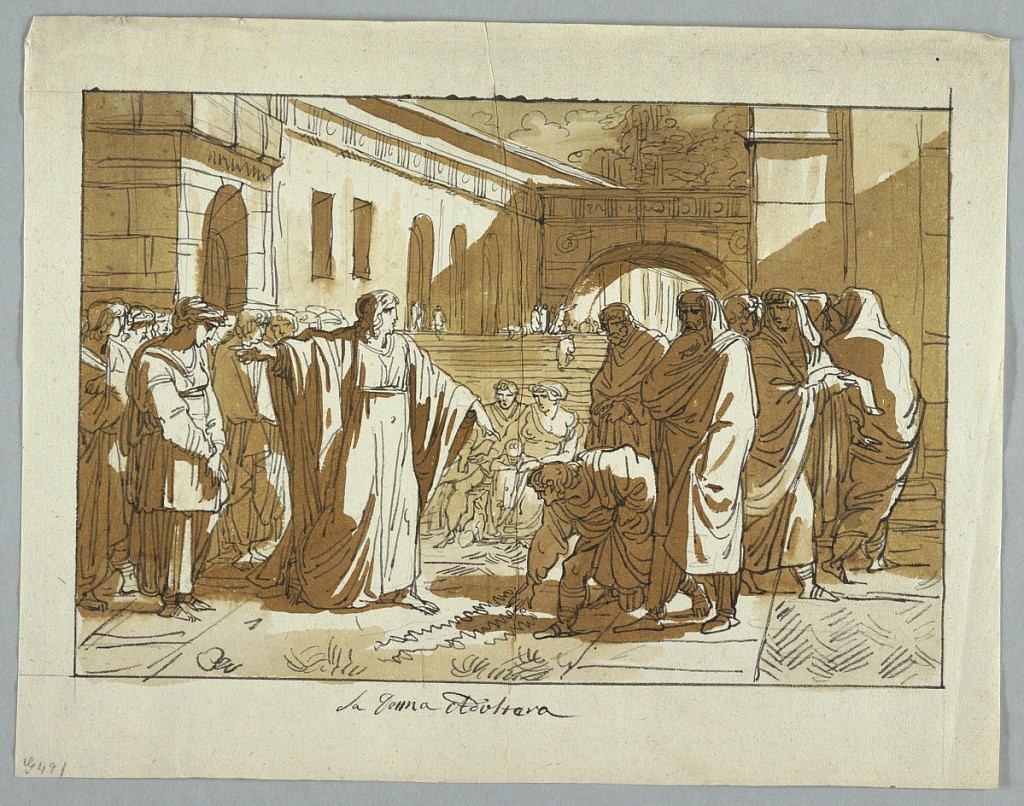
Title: Drawing
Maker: Felice Giani, Italian, 1758–1823
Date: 1800-1810
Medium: Pencil. Brush, grey, black, brown. Rough paper.
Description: Horizontal Rectangle. At left is the woman and her accuser, in front of a crowd. At right is Christ writing in front of the disciples. Steps lead up to vast structures in the background.